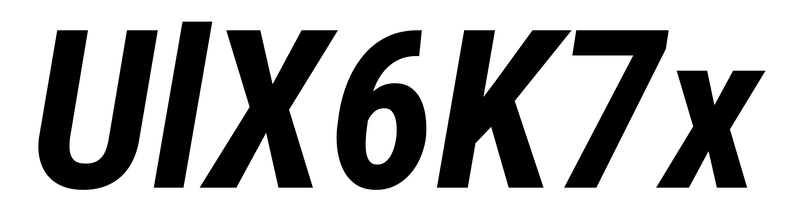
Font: Roboto-Italic_Condensed_Bold_Italic